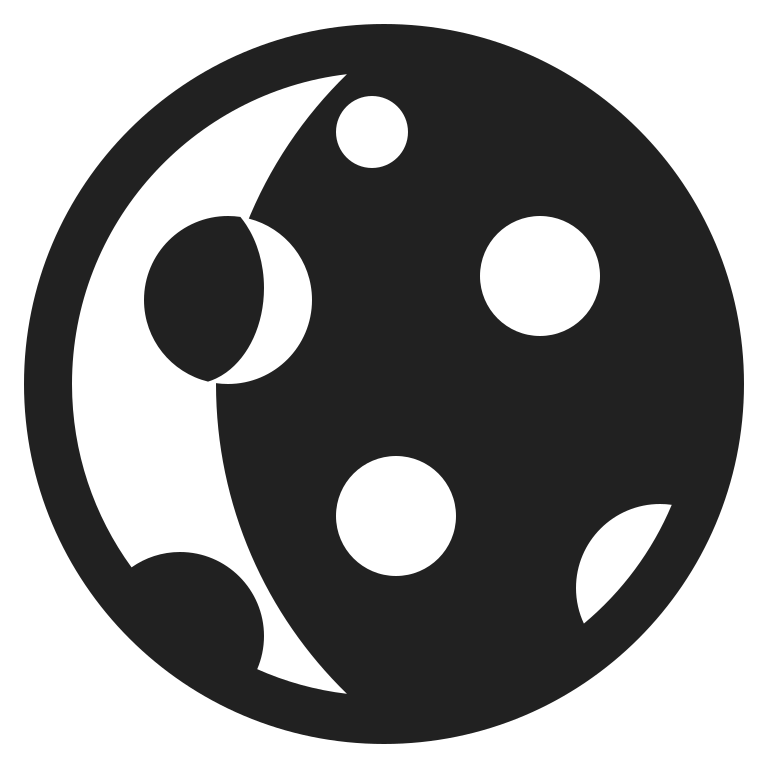
waning crescent moon high contrast